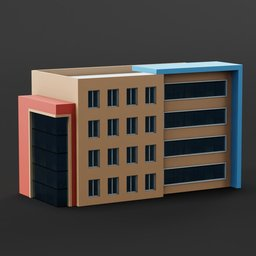
Label: architecture